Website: macys
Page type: billing-address
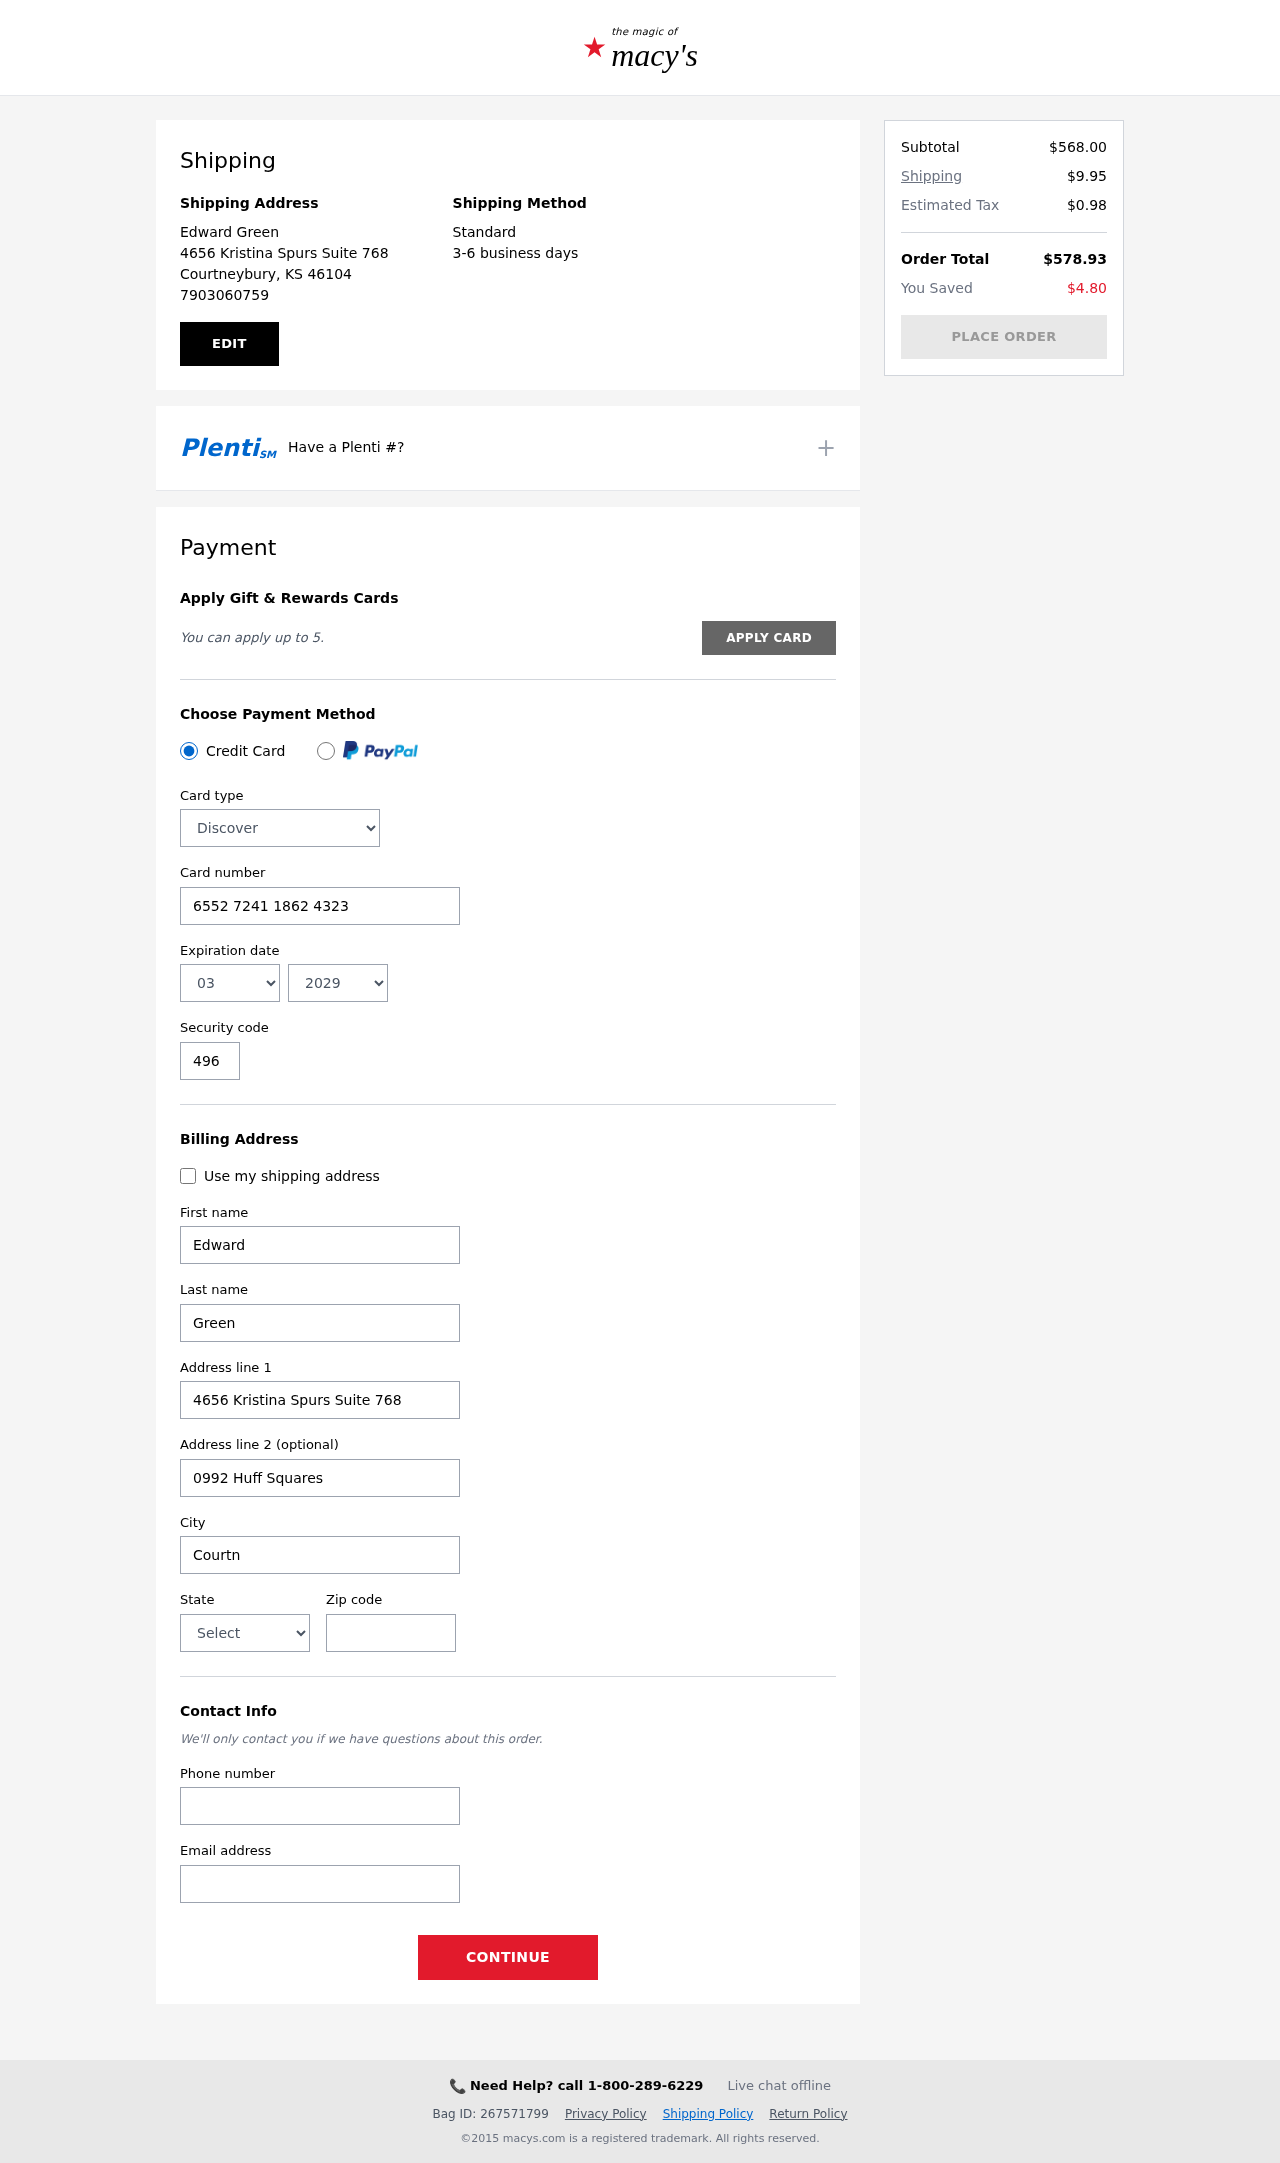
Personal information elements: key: PII_CARD_CVV
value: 496
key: PII_CARD_EXPIRY_MONTH
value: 03
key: PII_CARD_EXPIRY_YEAR
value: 29
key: PII_CARD_NUMBER
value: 6552 7241 1862 4323
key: PII_CARD_TYPE
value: Discover
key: PII_CITY
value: Courtneybury
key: PII_CITY_STATE_ZIP
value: Courtneybury, KS 46104
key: PII_EMAIL
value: edward.green@yahoo.com
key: PII_FIRSTNAME
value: Edward
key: PII_FULLNAME
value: Edward Green
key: PII_LASTNAME
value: Green
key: PII_PHONE
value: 7903060759
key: PII_POSTCODE
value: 46104
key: PII_STATE
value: Kansas
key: PII_STREET
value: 4656 Kristina Spurs Suite 768
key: PII_STREET2
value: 0992 Huff Squares
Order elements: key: ORDER_SUBTOTAL
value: $568.00
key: ORDER_SHIPPING_COST
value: $9.95
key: ORDER_TAX
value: $0.98
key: ORDER_TOTAL
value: $578.93
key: ORDER_SAVINGS
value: $4.80